Field crop: maize
Growth stage: 2
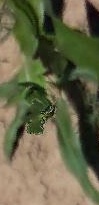
Species: maize